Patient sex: M
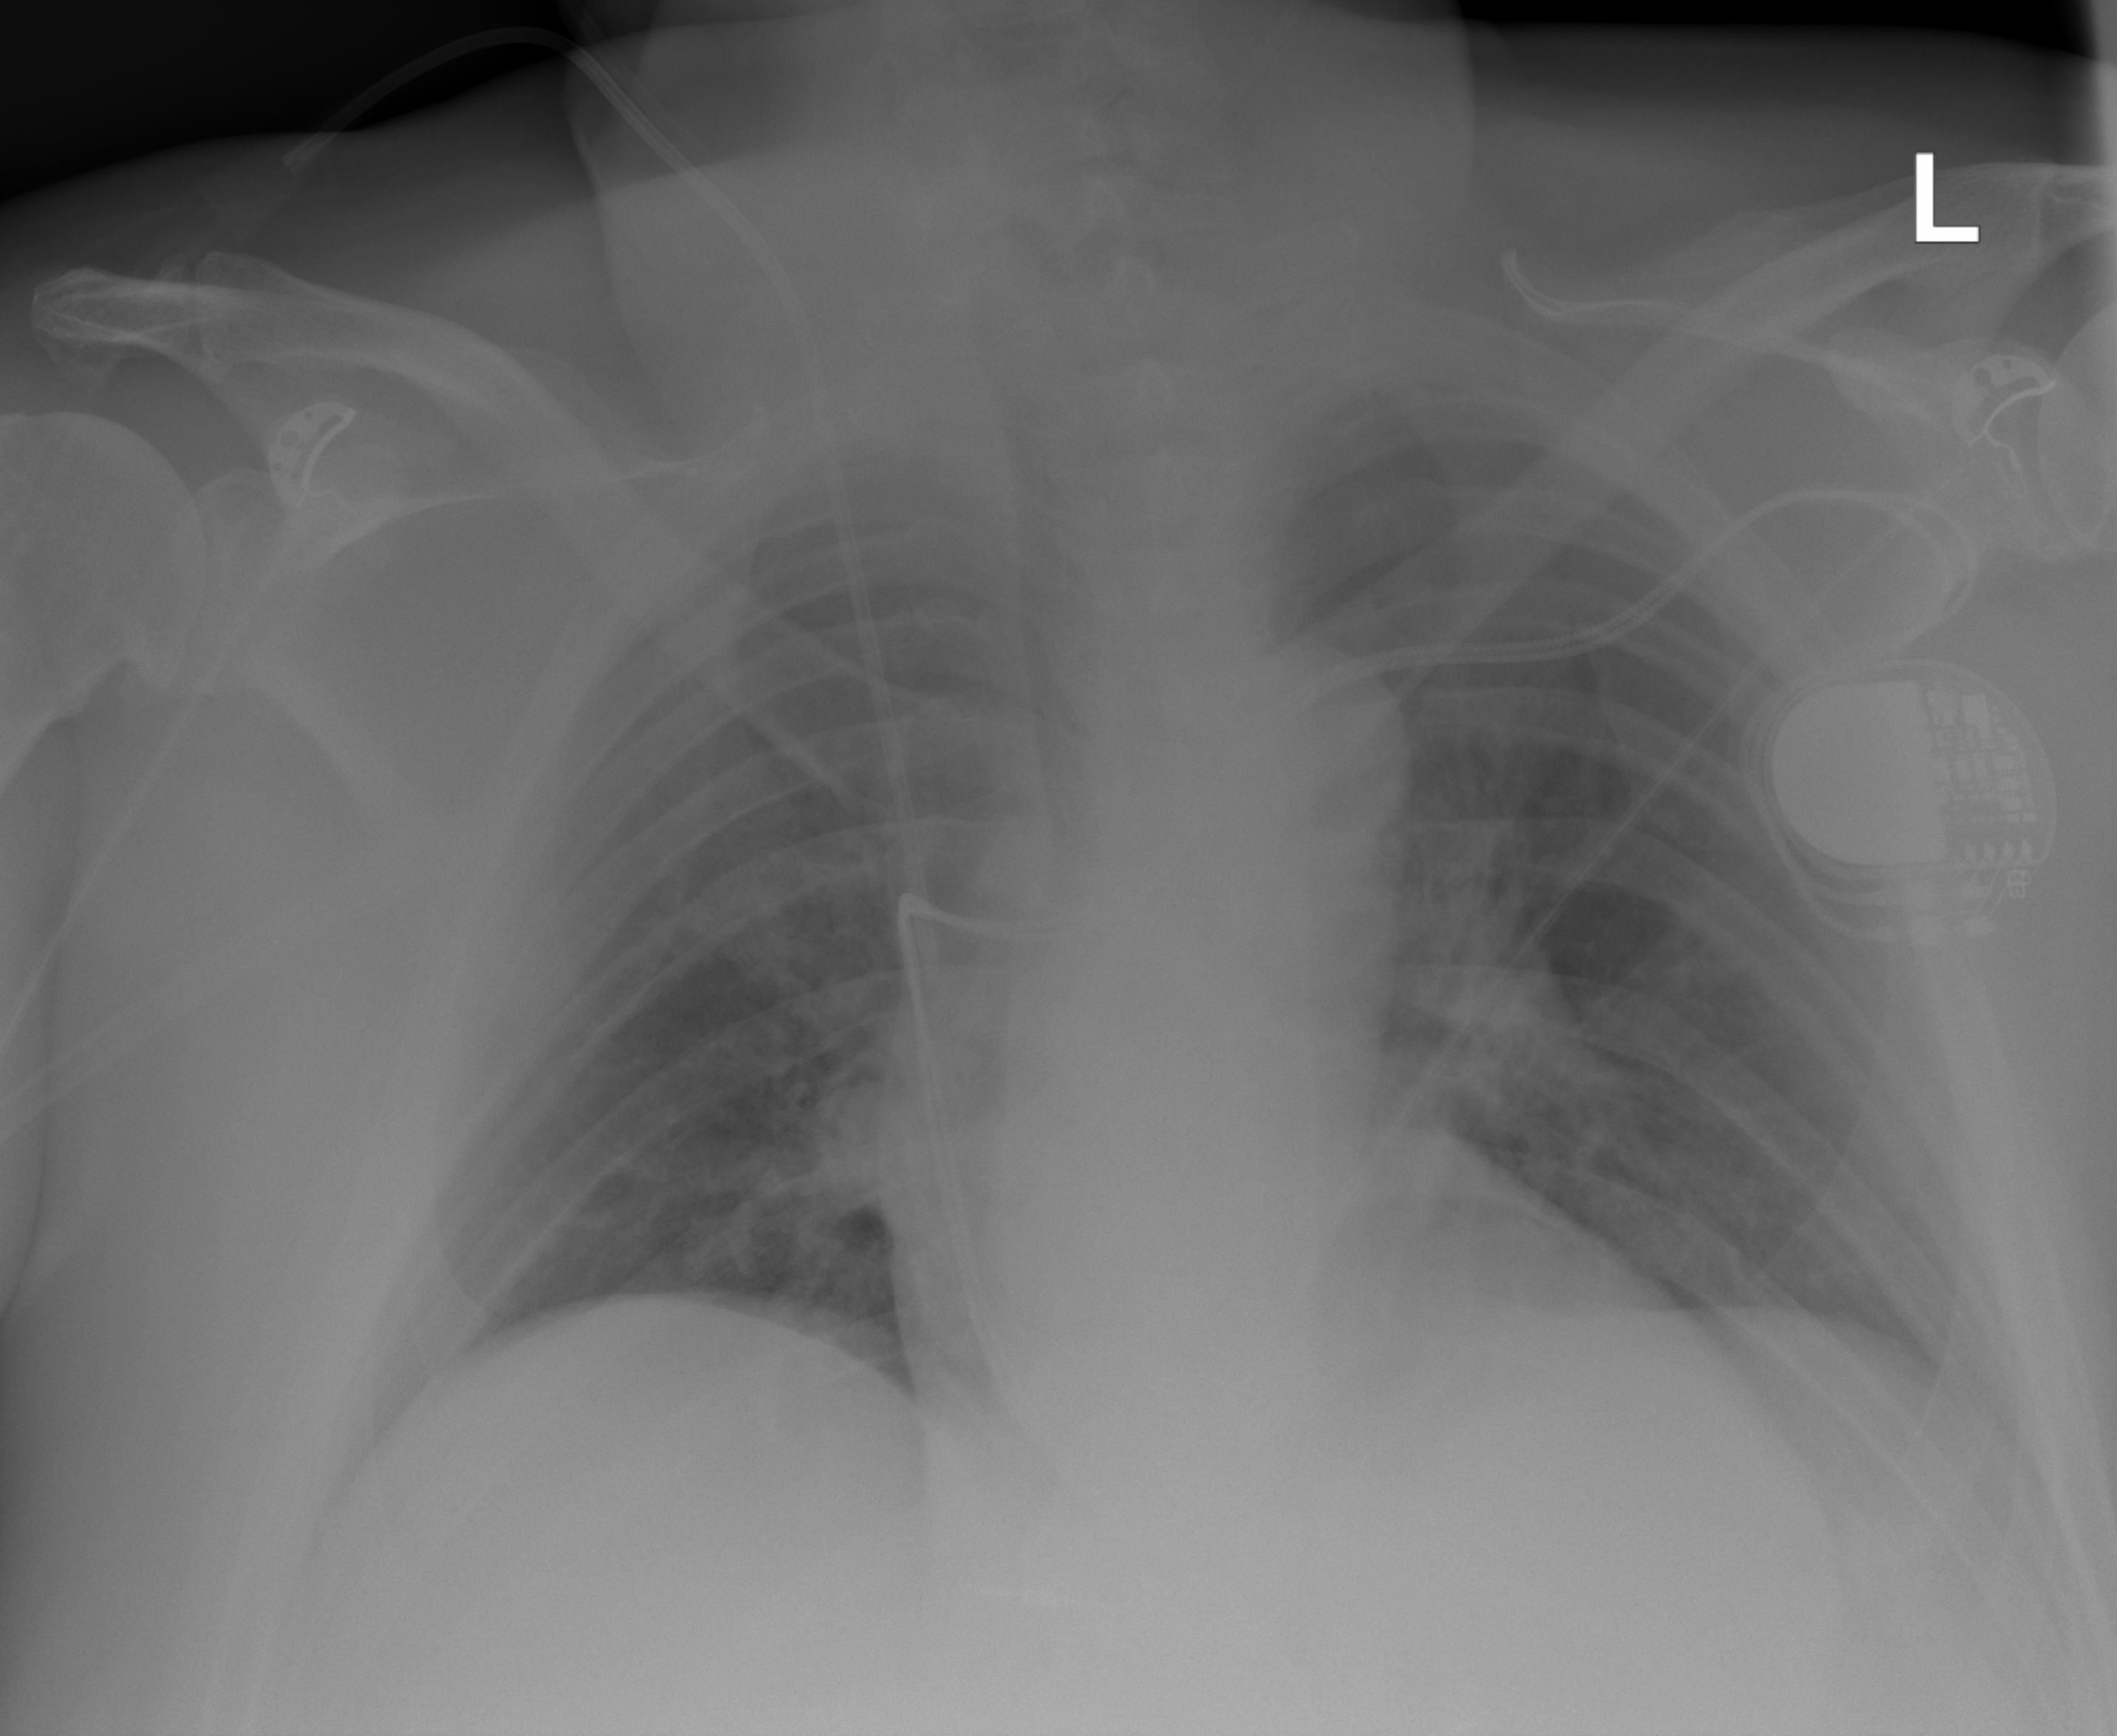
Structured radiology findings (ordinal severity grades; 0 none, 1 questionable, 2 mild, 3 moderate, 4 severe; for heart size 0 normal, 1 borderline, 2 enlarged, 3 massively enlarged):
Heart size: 1
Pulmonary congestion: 0
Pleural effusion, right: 0
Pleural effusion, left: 0
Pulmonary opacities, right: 0
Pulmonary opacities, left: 0
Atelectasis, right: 0
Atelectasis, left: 0